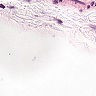
Metastatic tissue present: no